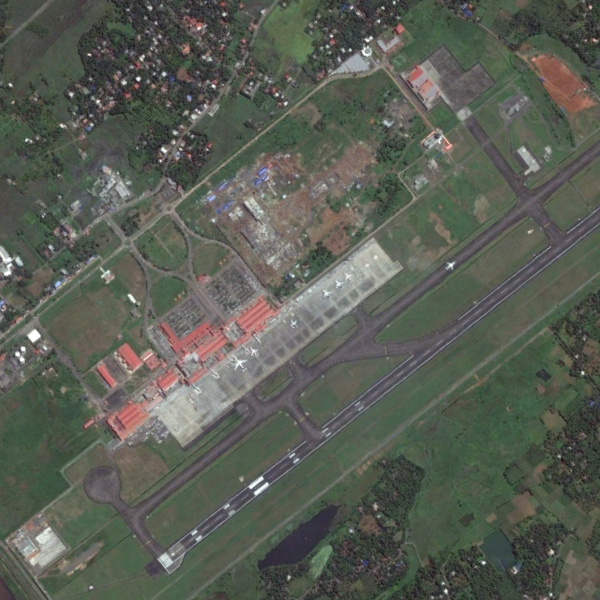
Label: Airport